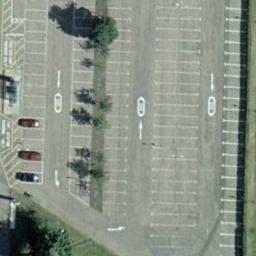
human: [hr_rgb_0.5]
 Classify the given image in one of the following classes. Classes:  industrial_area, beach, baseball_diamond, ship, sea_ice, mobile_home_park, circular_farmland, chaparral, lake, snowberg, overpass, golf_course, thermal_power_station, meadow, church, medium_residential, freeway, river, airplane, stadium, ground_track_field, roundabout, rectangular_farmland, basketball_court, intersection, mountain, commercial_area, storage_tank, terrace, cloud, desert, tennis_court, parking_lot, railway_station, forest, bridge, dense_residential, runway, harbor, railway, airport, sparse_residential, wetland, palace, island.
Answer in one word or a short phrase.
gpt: parking_lot